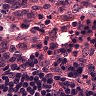
Metastatic tissue present: no